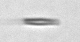
Label: fiber